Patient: sex M, age 62
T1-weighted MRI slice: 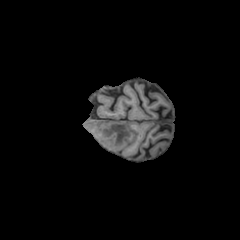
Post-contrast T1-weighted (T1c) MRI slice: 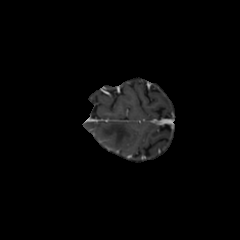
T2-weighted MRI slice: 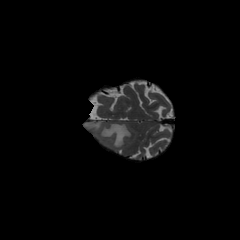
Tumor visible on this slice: yes
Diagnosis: Glioblastoma, IDH-wildtype
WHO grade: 4